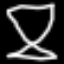
Label: hourglass